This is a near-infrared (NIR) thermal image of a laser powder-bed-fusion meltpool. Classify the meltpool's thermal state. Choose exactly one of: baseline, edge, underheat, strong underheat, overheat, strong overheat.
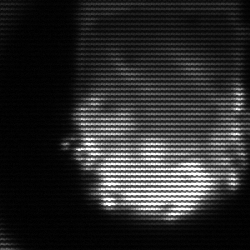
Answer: baseline